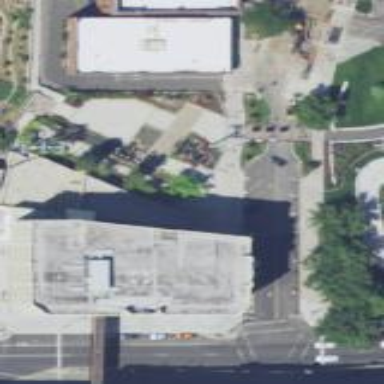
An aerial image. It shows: Government building.